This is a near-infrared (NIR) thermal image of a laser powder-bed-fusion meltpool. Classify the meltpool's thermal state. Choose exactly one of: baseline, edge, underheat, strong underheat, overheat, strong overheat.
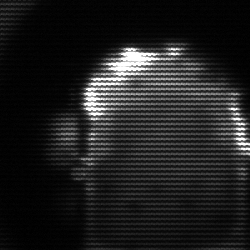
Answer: baseline